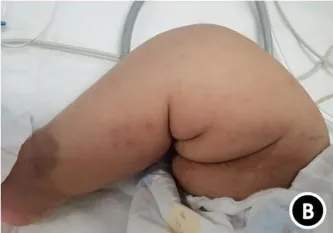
Photograph of a 4-month-old patient with SCID complicated by systemic disseminated BCG disease caused by a novel IL2RG gene mutation. (B) Scattered rashes and purplish-blue subcutaneous nodules on the lower limbs, with some scabs forming.
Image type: medical_photograph (other_medical_photograph)